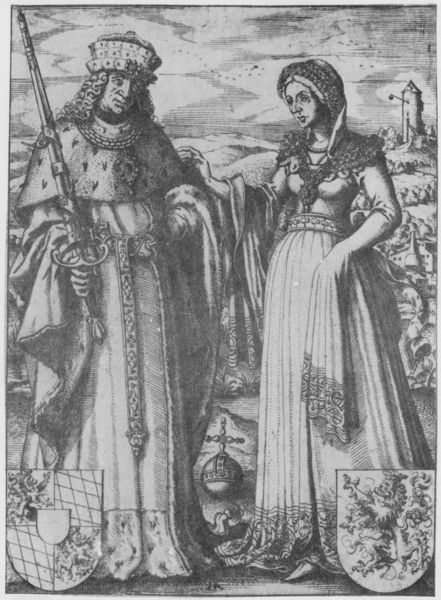
Titel: Bildnis des Otto Illustriss
Künstler: Jost Amman
Institution: (Seriendruck)
Schlagwörter: hand, himmel, kopf, mann, umhang, wolken, bäume, landschaft, brust, busen, frau, frisur, grau, hintergrund, hut, kleid, köpfe, zeichnung, dame, gras, gürtel, haus, tuch, wiese, haube, mütze, arm, falten, hermelin, kragen, pelz, rahmen, stehen, ärmel, bild, bildnis, herr, portrait, porträt, feld, häuser, hügel, vögel, windmühle, gewand, haare, mantel, pose, reich, paar, saum, krone, locken, renaissance, schulter, turm, perücke, taille, brüste, holzschnitt, man, schuhe, schwer, kette, grafik, graphik, kaiser, könig, kopftuch, büste, scheide, dünn, doppelportrait, schild, burg, bayern, kreuz, druck, schraffur, radierung, stich, schwarzweiß, schwert, bleistift, nerz, wappen, rauten, taschentuch, ehepaar, ehe, mittelalter, greif, hochzeit, königin, löwe, dürer, monarch, kupferstich, berührung, insignien, king, völge, stick, byern, heirat, vermählung, reichsapfel, königspaar, herrscherpaar, woman, lkandschaft, sword, hochziet, bishop